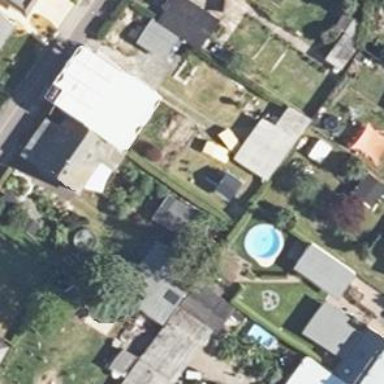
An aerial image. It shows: Shed with flat grey roof.